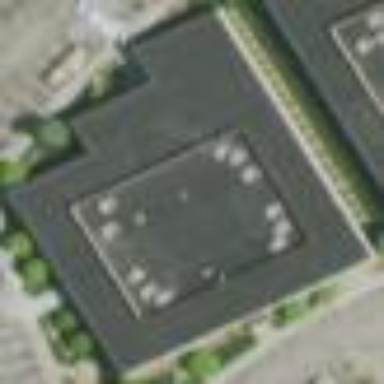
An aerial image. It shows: Office building.